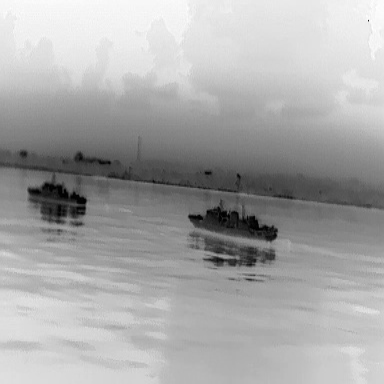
There are two warships in the infrared image.